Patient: sex M, age 81
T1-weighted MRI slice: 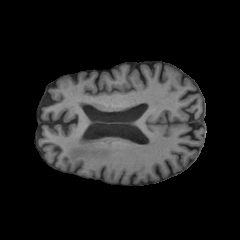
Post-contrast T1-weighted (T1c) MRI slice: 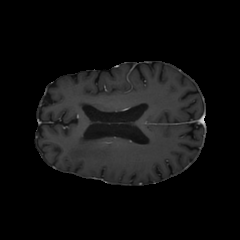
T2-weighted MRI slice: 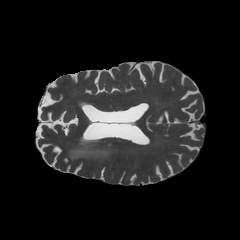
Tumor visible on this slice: yes
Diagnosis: Glioblastoma, IDH-wildtype
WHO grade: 4